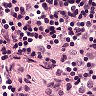
Metastatic tissue present: no